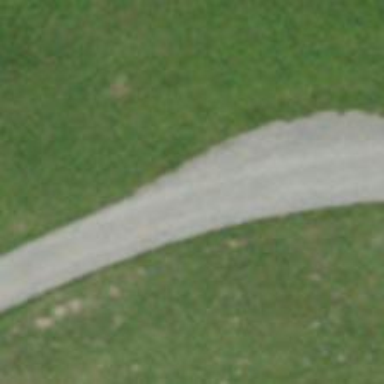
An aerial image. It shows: Unclassified road with paved surface and grade2 tracktype.